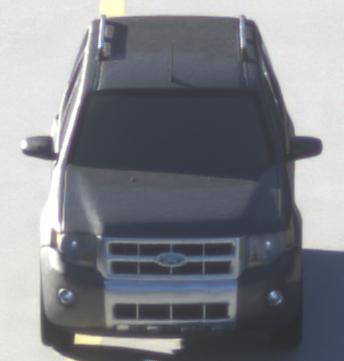
Make: Ford
Model: Escape Hybrid
Detailed model: -
Model produced from: 2004
Model produced until: 2012
Doors: 5
Color: gray
Road condition: dry road
Daytime: sunrise or sunset
Contrast: medium contrast